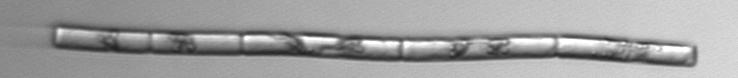
Label: Guinardia_delicatula